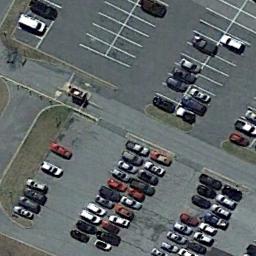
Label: parking_lot